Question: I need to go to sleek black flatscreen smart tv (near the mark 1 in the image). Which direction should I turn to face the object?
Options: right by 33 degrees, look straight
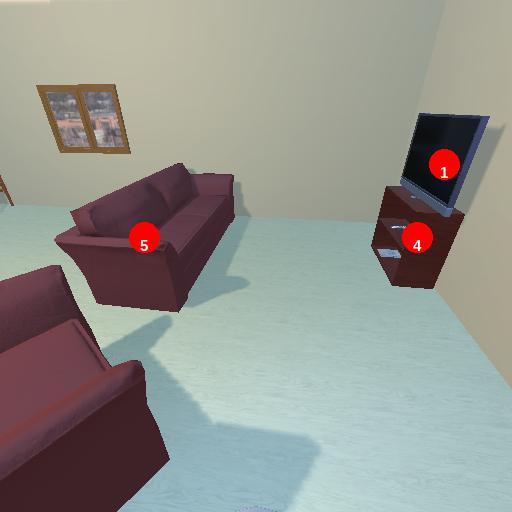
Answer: right by 33 degrees